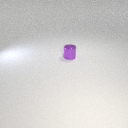
small purple metal cylinder